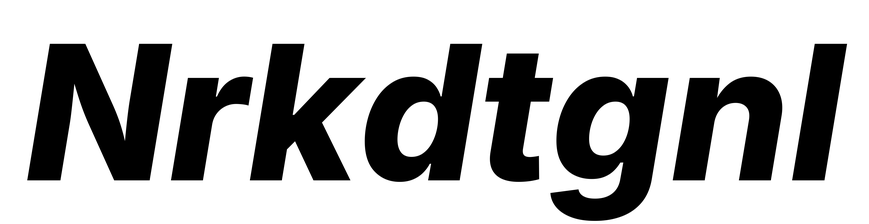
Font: Inter-Italic_ExtraBold_Italic